Interaction volume radius: 10 \u00c5
Interaction volume height: 10 \u00c5
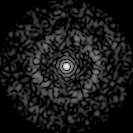
Disorder parameter: 0.847